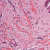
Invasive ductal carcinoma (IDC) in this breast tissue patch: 1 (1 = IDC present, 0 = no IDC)